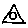
Label: triangle